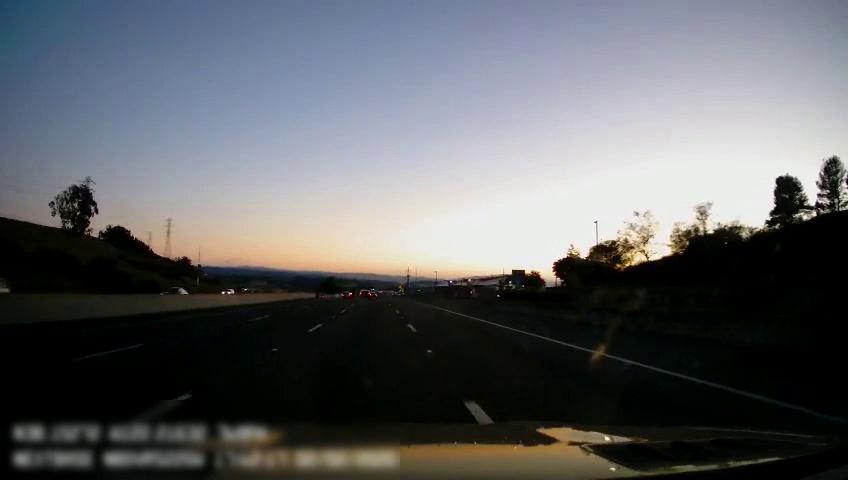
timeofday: Dusk/Dawn/Twilight
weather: Sunny
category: Drivable Space
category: Vehicles | SUV
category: Vehicles | Car
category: Vehicles | SUV
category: Lanes | Current Lane
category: Lanes | Current Lane
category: Lanes | Alternate Lane
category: Lanes | Alternate Lane